Field crop: tomato
Growth stage: 2
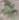
Species: solanum